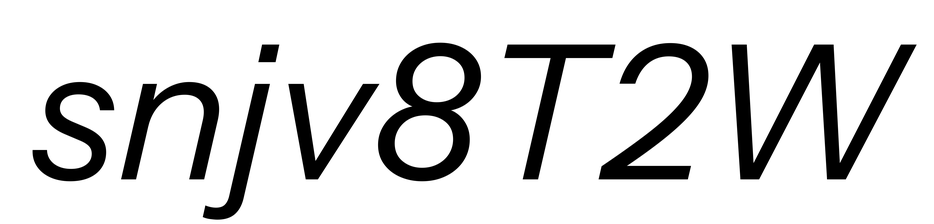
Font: InstrumentSans-Italic_Italic